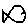
Label: fish